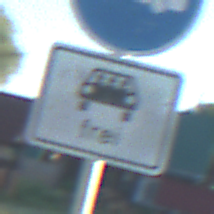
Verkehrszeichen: MehrfachbesetzePersonenkraftwagenFrei
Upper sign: Busssonderstreifen
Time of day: MorningAfternoon
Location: Outdoor (Nature)
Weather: Clear
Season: NotSpecified
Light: Natural